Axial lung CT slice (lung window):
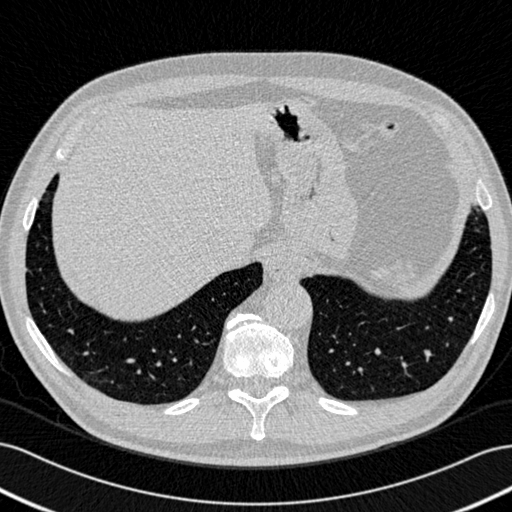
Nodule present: no